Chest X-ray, PA view. Patient: 59 years old, sex F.
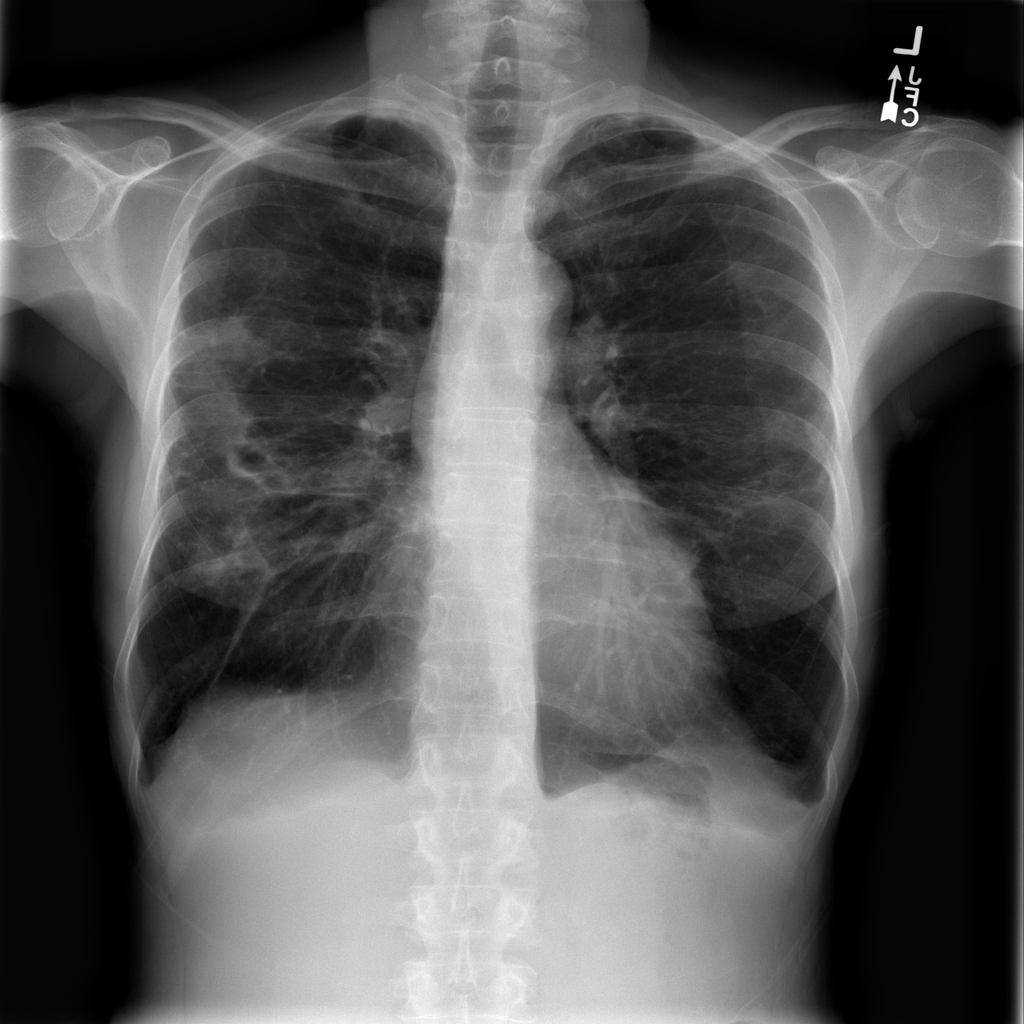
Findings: Infiltration